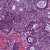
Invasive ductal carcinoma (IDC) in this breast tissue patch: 1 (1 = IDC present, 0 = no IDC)